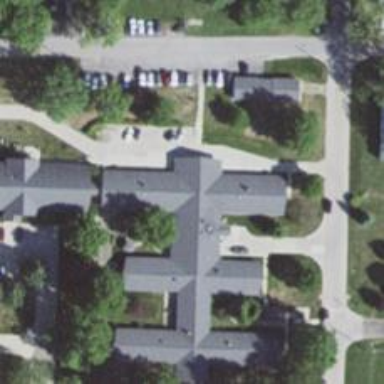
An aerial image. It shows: Nursing home.